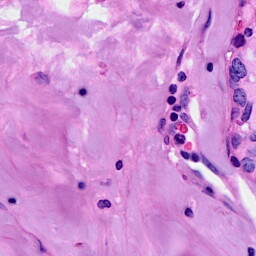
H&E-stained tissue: Breast